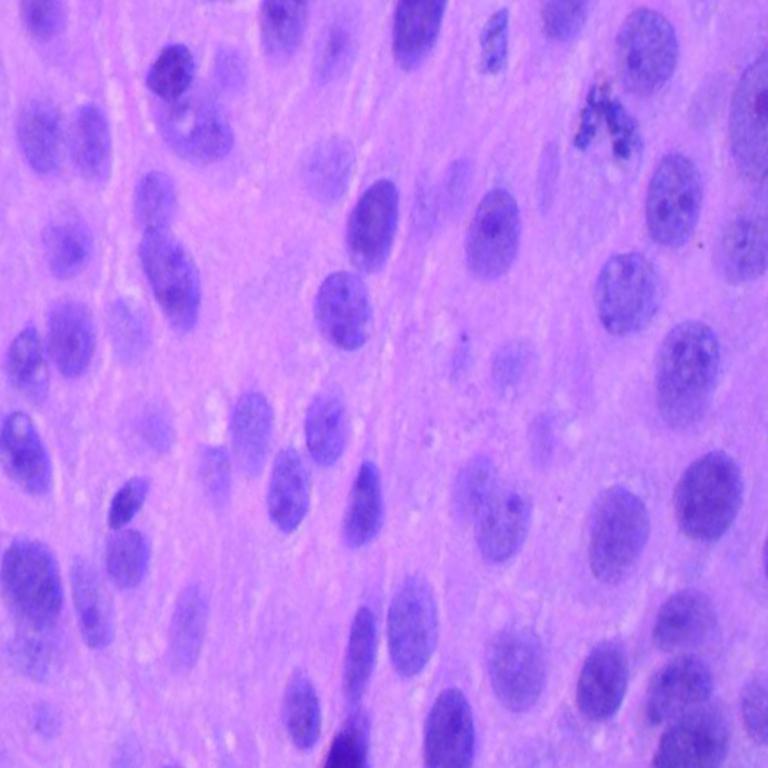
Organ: lung
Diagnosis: squamous carcinomas